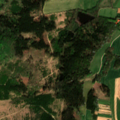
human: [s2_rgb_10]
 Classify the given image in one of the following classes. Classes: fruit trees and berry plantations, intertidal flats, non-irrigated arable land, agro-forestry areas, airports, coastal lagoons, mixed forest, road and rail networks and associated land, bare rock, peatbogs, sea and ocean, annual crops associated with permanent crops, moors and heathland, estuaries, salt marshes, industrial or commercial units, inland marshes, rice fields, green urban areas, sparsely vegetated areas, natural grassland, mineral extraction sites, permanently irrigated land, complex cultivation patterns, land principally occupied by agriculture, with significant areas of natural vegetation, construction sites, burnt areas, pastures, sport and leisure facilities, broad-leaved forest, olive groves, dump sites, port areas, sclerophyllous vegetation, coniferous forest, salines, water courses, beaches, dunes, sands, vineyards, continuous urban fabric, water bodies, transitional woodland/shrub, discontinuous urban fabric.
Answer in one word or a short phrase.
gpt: non-irrigated arable land, coniferous forest, mixed forest, transitional woodland/shrub